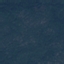
Land use / land cover class: Forest